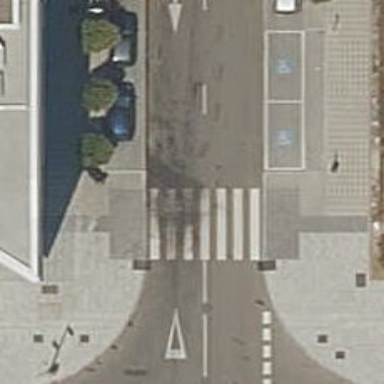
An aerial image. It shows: Uncontrolled crossing on the road.